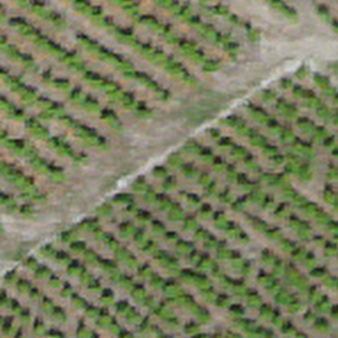
Label: other